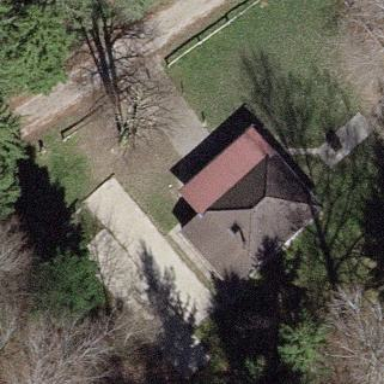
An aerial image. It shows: Cabin serving as community center.